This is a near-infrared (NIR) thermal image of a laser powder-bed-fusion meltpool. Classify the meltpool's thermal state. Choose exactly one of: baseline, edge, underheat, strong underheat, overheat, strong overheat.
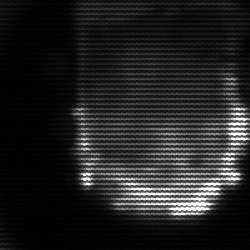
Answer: baseline